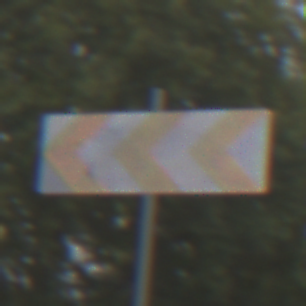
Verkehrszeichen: RichtungstafelnInKurvenGrossRechts
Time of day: Midday
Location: Outdoor (Suburban)
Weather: Overcast
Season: NotSpecified
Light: Natural